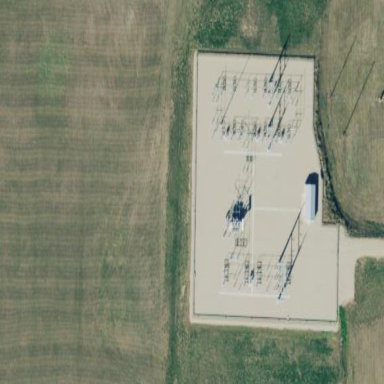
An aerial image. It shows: Power substation.